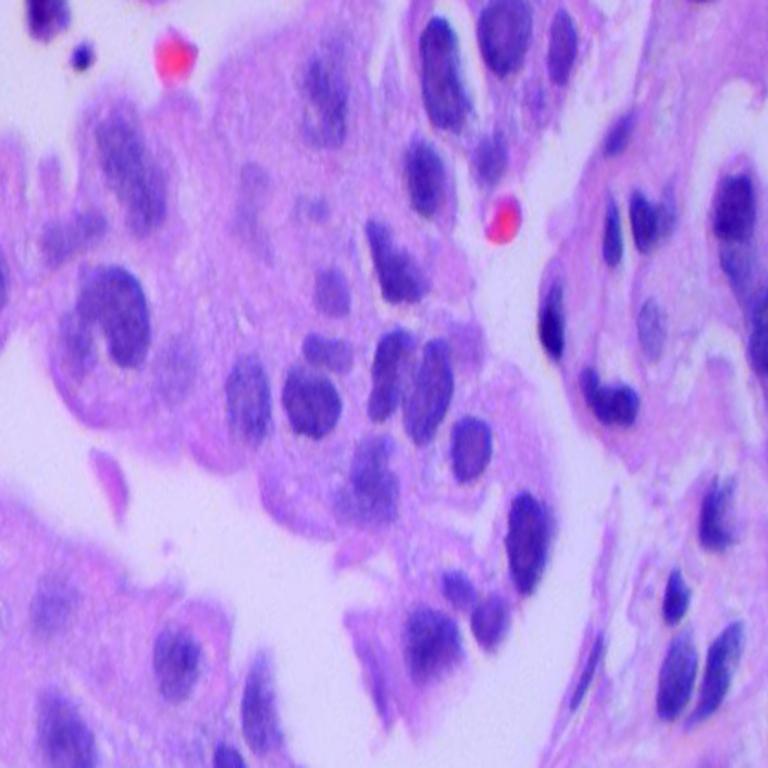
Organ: lung
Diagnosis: adenocarcinomas